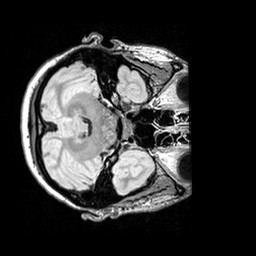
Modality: FLAIR
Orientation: axial
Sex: female
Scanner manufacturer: siemens
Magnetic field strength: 3 T
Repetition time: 5 s
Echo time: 0.395 s